Question: I want to put an image into the UISegmentedControl item but my image is blue, not show normal ?
This is my code :
'''
NSArray *segments = [[NSArray alloc] initWithObjects:
[UIImage imageNamed:@"iphone1.png"],
@"iPad",
@"iPod",
@"iMac", nil];
self.mySegmentedControl = [[UISegmentedControl alloc] initWithItems:segments];
CGRect segmentedFrame = self.mySegmentedControl.frame;
segmentedFrame.size.height = 64.0f;
segmentedFrame.size.width = 300.0f;
self.mySegmentedControl.frame = segmentedFrame;
self.mySegmentedControl.center = self.view.center;
[self.view addSubview:self.mySegmentedControl];
'''

The first segment is a iphone image.
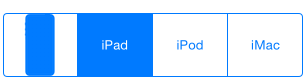
Answer: This was an ios7 change. Now 'UISegmentedControl' uses the tint color of self to change tint of the image, so you have to render the image in its original mode.
'''
UIImage* iPhoneImage = [UIImage imageNamed:@"iphone1.png"];
if (//Device is iOS7 or higher) {
iPhoneImage = [iPhoneImage imageWithRenderingMode:UIImageRenderingModeAlwaysOriginal];
}
NSArray *segments = [[NSArray alloc] initWithObjects:
iPhoneImage,
@"iPad",
@"iPod",
@"iMac", nil];
'''